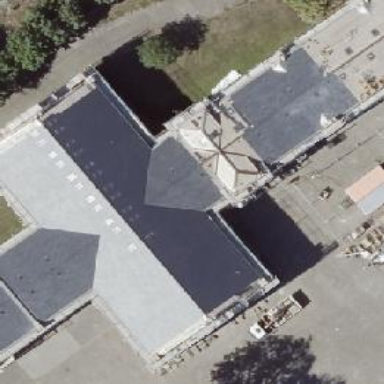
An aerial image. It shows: Building with gabled roof.